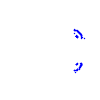
Particle: pion